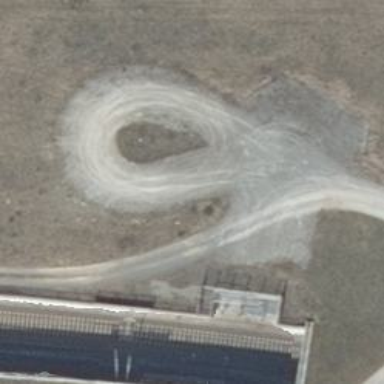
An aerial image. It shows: Turning circle on the road.